Question: I have a CSV file of 1000 daily prices
They are of this format:
'''
1 1.6
2 2.5
3 0.2
4 ..
5 ..
6
7 ..
.
.
1700 1.3
'''
The index is from 1:1700
Start period is lets say, 25th january 2009
and the last 1700th value corresponds to 14th may 2013
So far Ive gotten this close to this problem:
'''
> dseries <- ts(dseries[,1], start = ??time??, freq = 30)
'''
How do I go about this? thanks
UPDATE:
managed to create a seperate object with dates as suggested in the answers and plotted it, but the y axis is weird, as shown in the screenshot

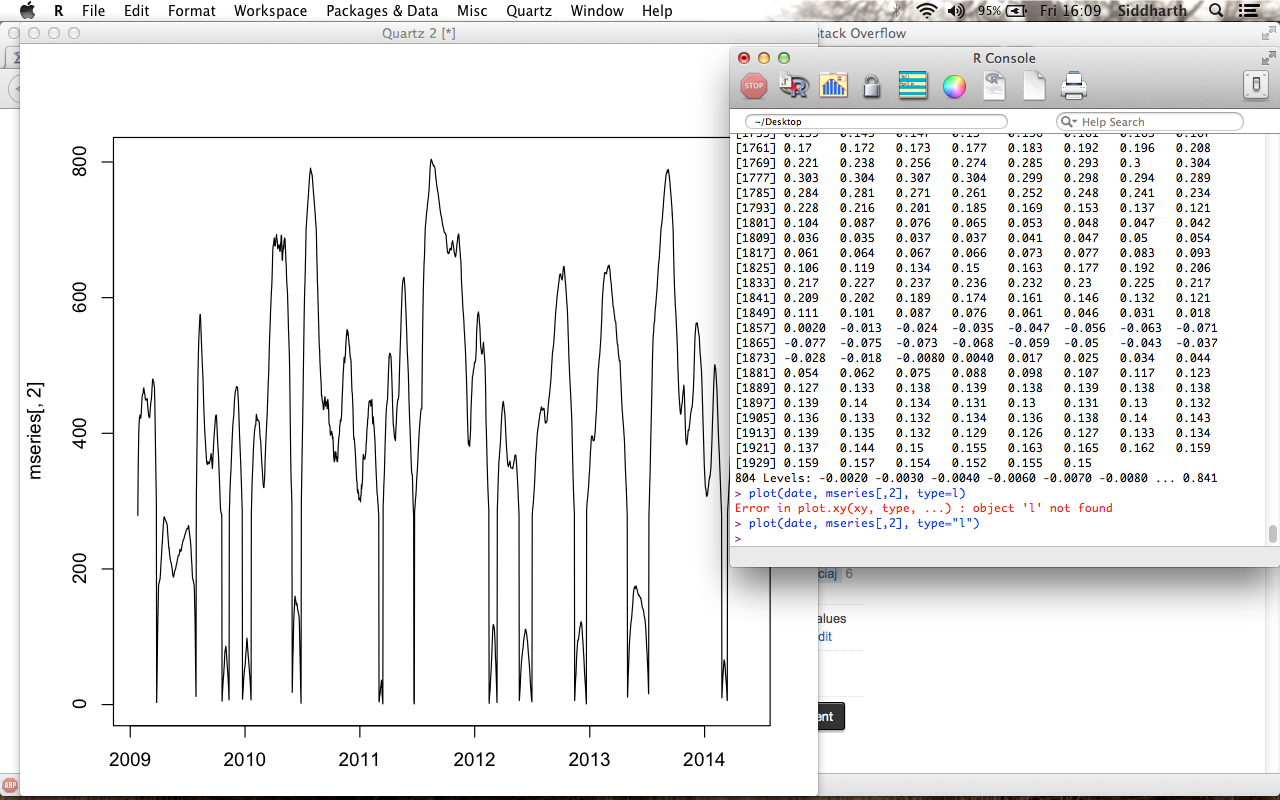
Answer: Something like this?
'as.Date("25-01-2009",format="%d-%m-%Y") + (seq(1:1700)-1)'
A way, thanks to @AnandaMahto:
'seq(as.Date("2009-01-25"), by="1 day", length.out=1700)'
Plotting:
'''
df <- data.frame(
myDate=seq(as.Date("2009-01-25"), by="1 day", length.out=1700),
myPrice=runif(1700)
)
plot(df)
'''